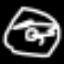
Label: donut